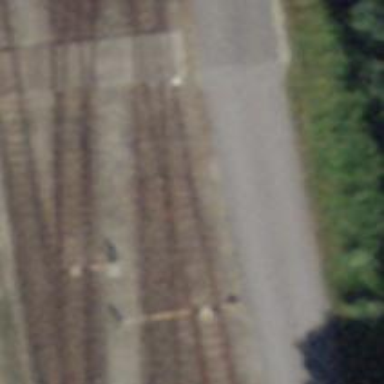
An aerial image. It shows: Railway yard with one track in service.